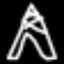
Label: The Eiffel Tower